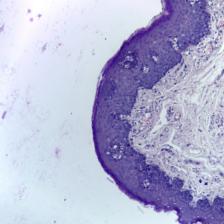
Diagnosis: Normal